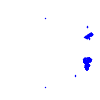
Particle: pion